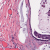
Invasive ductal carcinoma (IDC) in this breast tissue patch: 1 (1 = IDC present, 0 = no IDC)